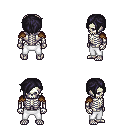
a pixel art fantasy rpg character, male body template, skeleton, leather shoulder armor, white pants, raven pixie cut hairstyle, four views (front, back, left, right), 2x2 character sprite sheet, small pixel art, hard edges, no anti-aliasing